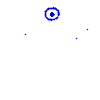
Particle: pion